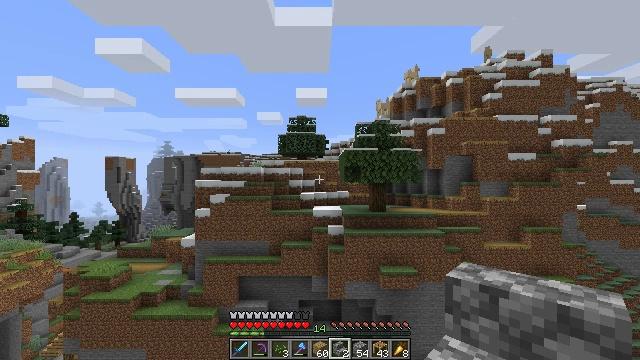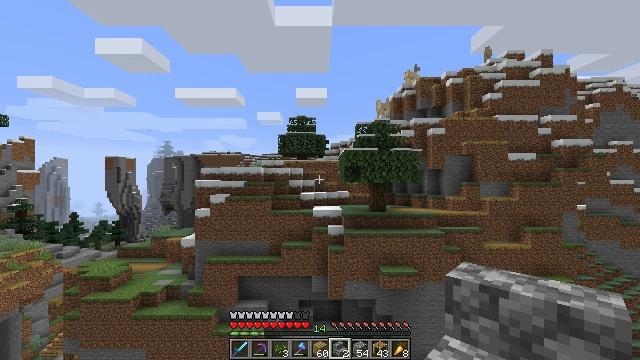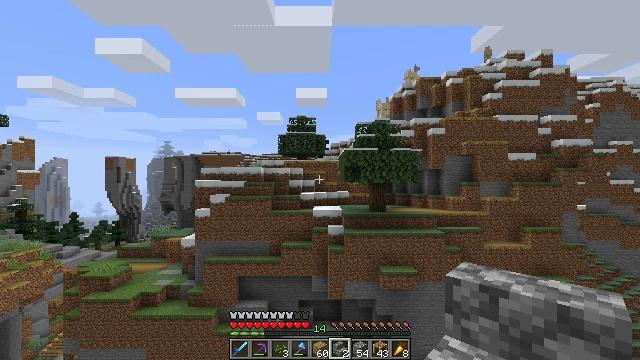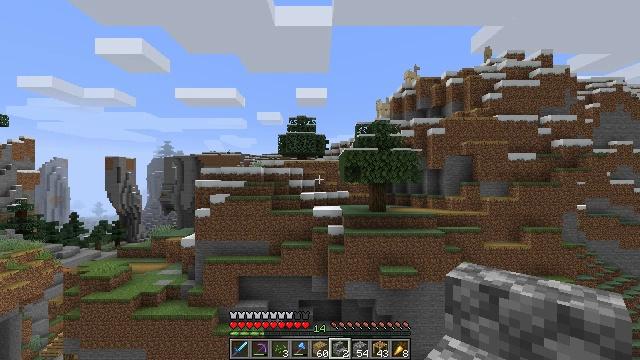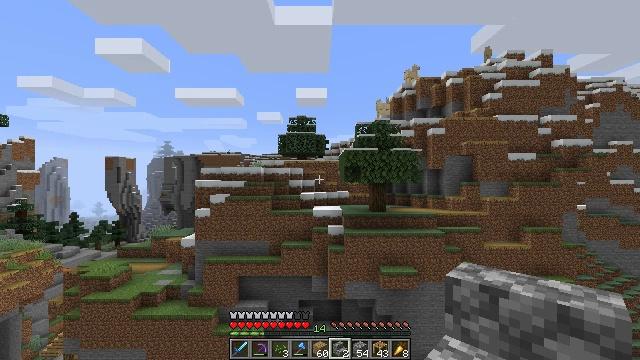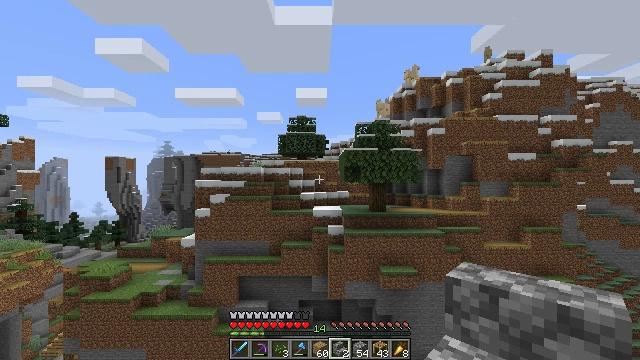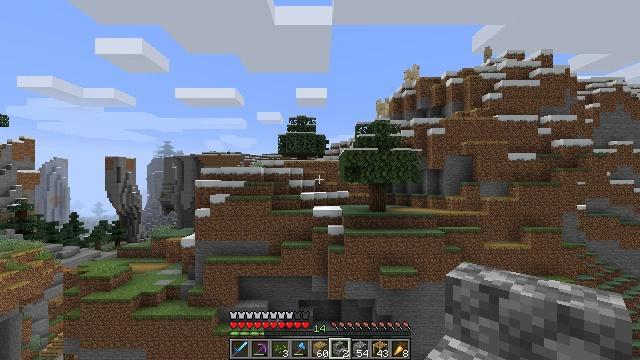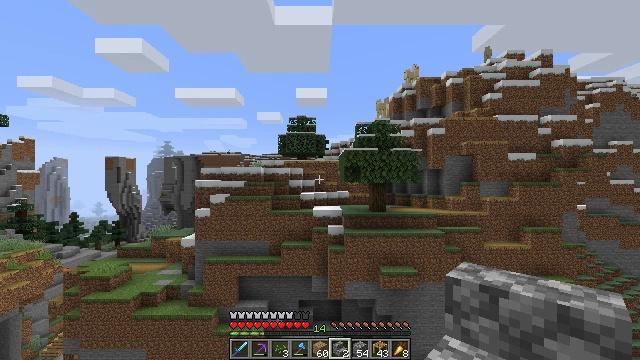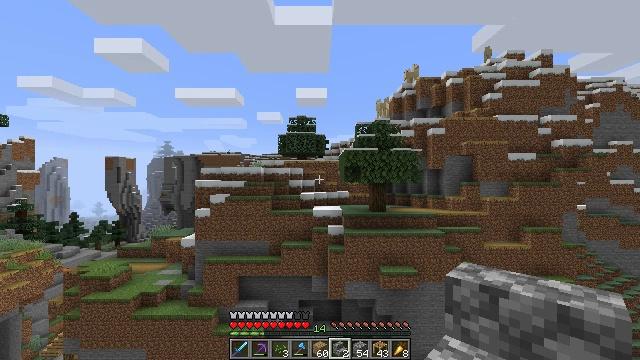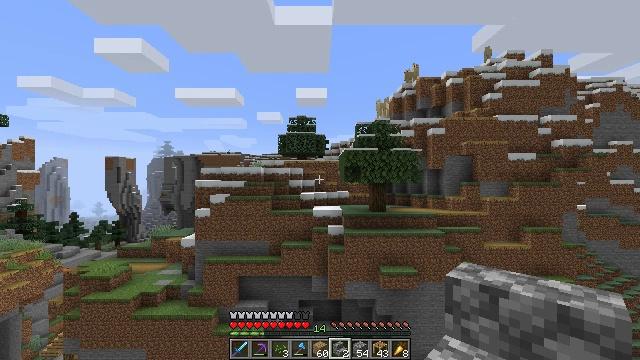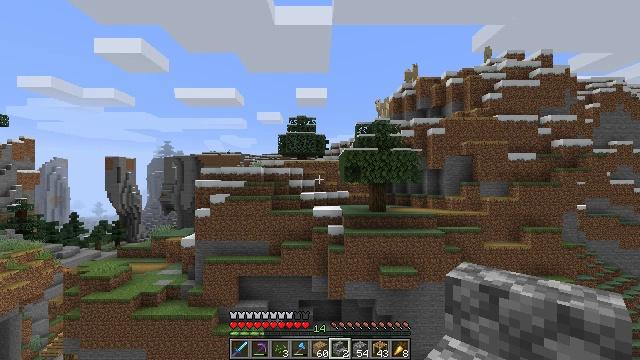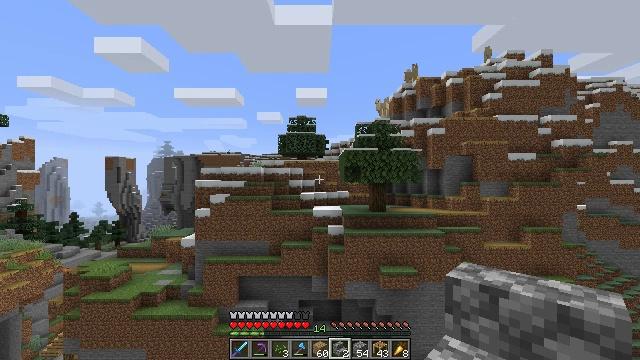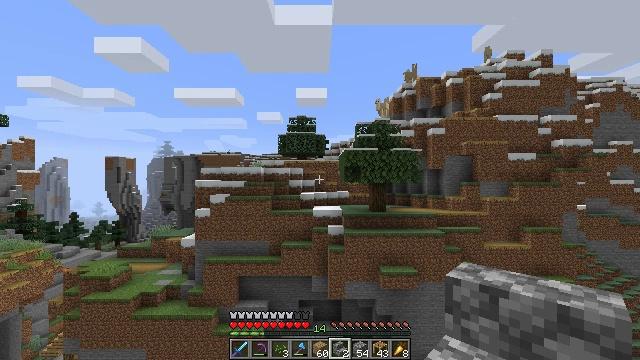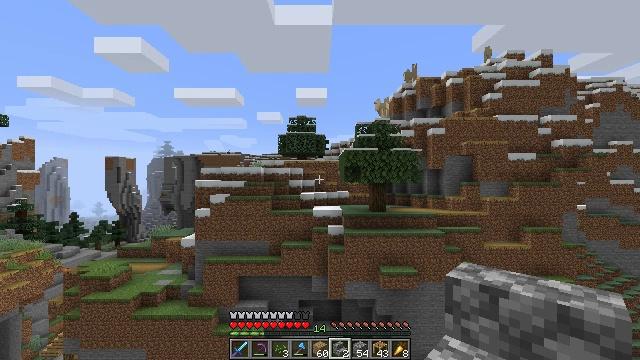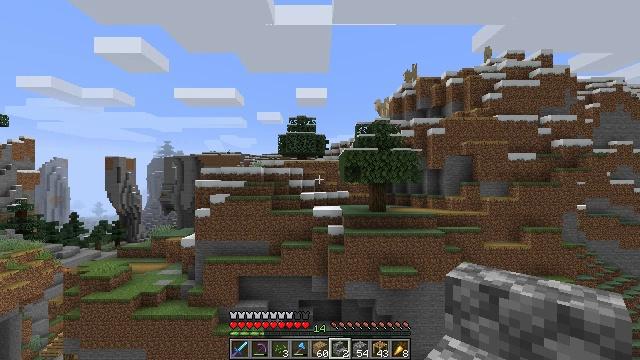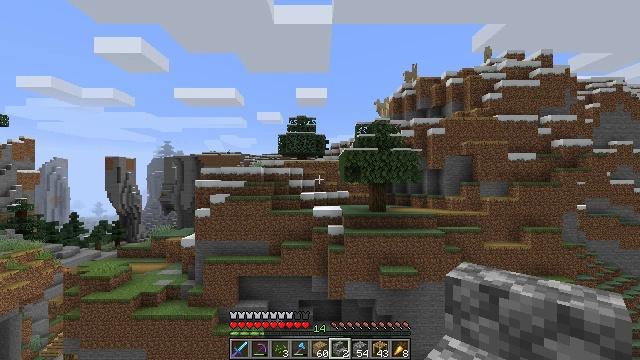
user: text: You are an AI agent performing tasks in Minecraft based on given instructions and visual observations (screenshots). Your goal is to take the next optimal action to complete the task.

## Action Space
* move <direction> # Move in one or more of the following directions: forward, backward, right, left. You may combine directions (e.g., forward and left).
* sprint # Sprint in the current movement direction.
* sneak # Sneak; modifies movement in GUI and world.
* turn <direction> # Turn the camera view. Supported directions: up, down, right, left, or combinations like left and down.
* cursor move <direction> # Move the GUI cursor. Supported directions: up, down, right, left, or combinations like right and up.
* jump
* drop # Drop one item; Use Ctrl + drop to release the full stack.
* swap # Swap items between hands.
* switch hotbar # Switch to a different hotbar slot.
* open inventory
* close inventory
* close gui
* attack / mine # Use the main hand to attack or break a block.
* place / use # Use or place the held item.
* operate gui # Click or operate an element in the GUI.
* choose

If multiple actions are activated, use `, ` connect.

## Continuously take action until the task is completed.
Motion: motion action
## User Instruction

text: Retrieve scaffolding from a build site.
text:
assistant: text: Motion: no_op
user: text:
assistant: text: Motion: no_op
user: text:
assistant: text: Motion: no_op
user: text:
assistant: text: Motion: no_op
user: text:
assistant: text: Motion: no_op
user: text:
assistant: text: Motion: no_op
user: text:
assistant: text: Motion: no_op
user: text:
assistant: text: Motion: no_op
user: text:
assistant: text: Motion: no_op
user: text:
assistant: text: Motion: no_op
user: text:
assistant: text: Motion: no_op
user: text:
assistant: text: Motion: no_op
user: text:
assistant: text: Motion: no_op
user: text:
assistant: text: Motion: no_op
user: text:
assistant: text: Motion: no_op
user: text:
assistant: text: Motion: no_op
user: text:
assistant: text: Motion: no_op
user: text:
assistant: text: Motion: no_op
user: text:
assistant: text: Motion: no_op
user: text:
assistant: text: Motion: no_op
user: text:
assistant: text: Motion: no_op
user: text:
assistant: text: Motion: no_op
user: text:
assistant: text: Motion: no_op
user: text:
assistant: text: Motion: no_op
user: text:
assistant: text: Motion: no_op
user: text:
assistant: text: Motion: no_op
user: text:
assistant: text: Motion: no_op
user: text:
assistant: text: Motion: no_op
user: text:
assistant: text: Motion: no_op
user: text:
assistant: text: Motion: no_op